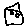
Label: house